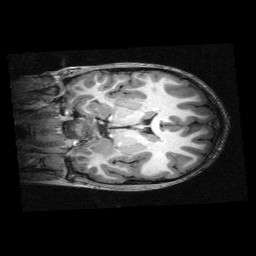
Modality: T1w
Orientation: coronal
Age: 11
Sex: male
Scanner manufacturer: siemens
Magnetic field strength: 3 T
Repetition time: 2.3 s
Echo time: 0.00336 s